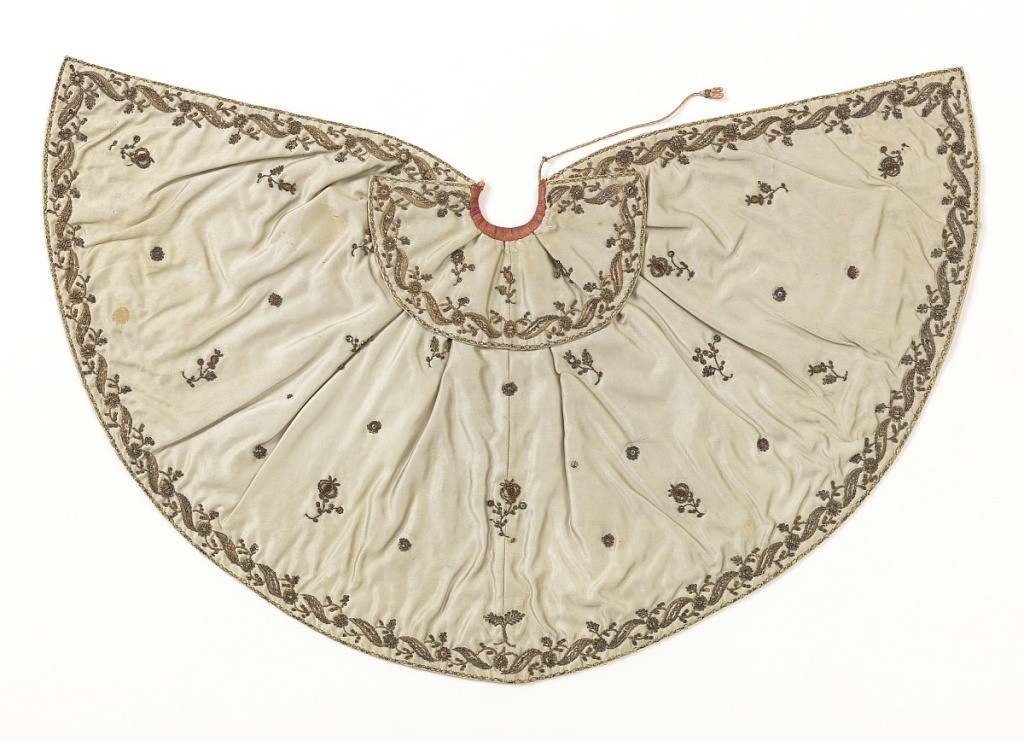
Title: Cape for an ecclesiastical figurine
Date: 1750–99
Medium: silk, metal sequins, paillettes Technique: embroidered on satin weave; lined with twill
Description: Small cape for an ecclesiatic figure, the "Bambino". Pale blue satin embroidered with glass beads, paillettes, and gold and colored sequins. Small flowers sprinkled over ground. Edges in twining lead and flower design. Lined with red silk twill.